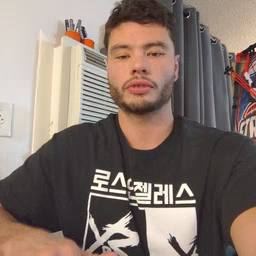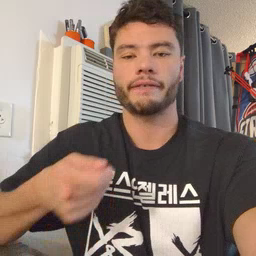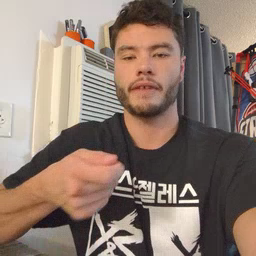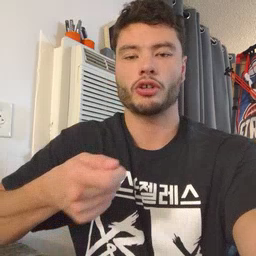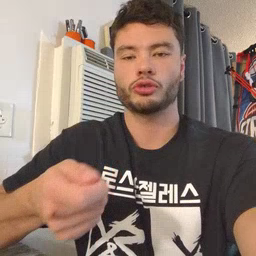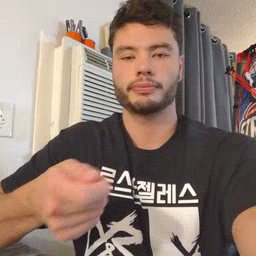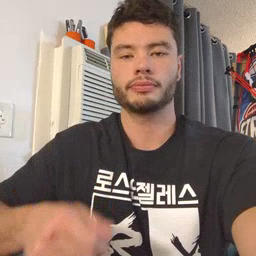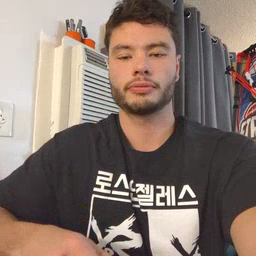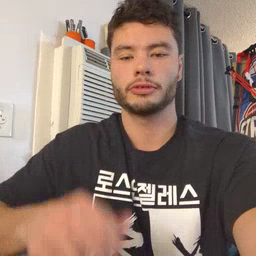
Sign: vacuum